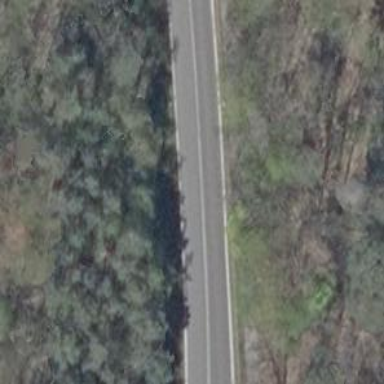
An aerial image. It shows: Secondary road with asphalt surface.